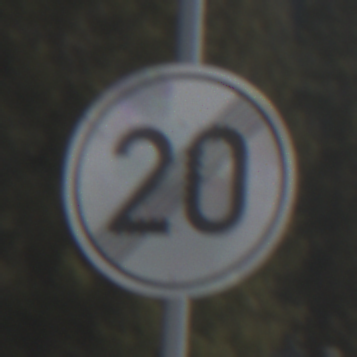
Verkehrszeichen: EndeGeschwindigkeit20
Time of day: Midday
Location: Outdoor (Nature)
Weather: PartlyCloudy
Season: NotSpecified
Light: Natural